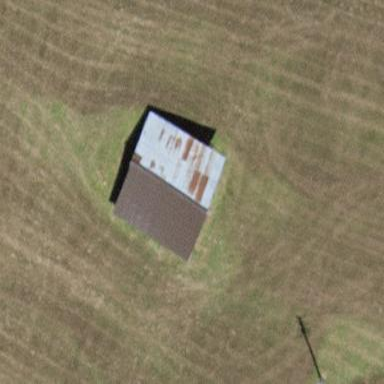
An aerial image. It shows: Rural barn.